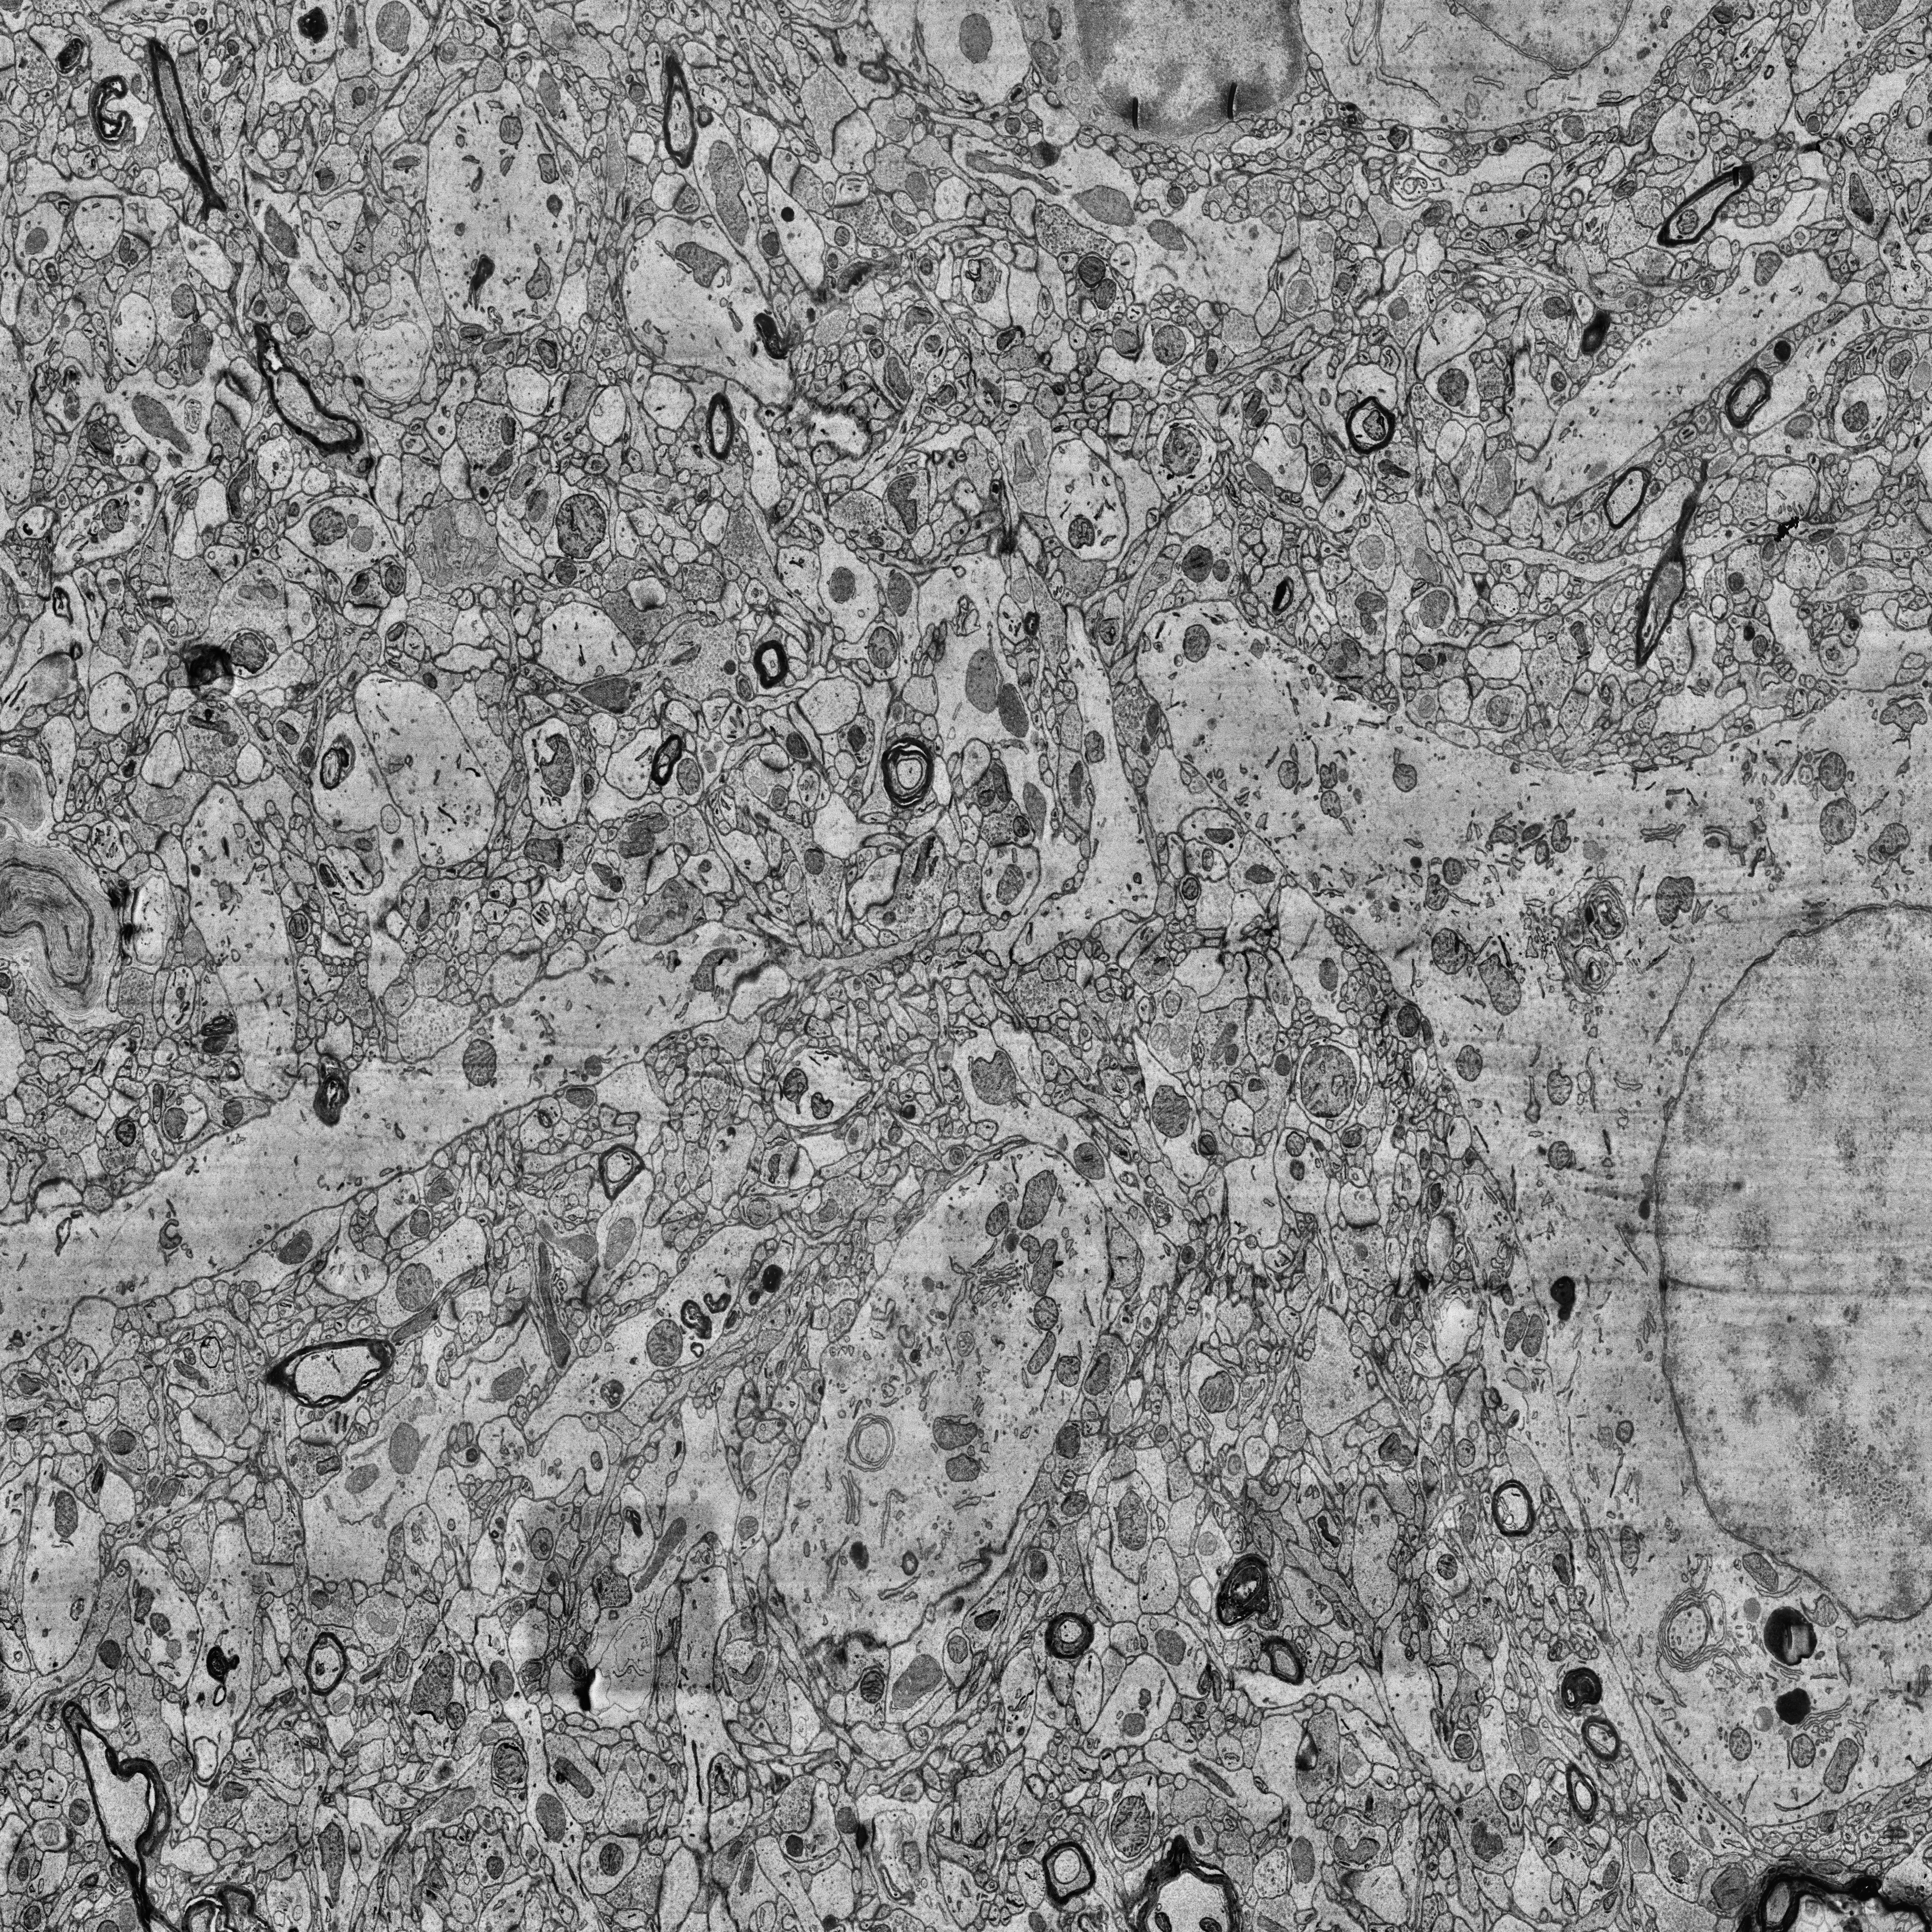
Electron microscopy slice of human cortex tissue
Slice depth (z): 275
Mitochondria instances in slice: 461